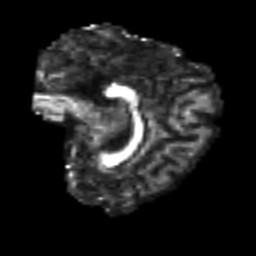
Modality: FA
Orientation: sagittal
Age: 45
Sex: female
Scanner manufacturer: siemens
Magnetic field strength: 3 T
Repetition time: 4.987 s
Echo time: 0.0792 s